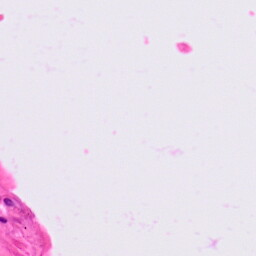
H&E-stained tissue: Lung